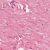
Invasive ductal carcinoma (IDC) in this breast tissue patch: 0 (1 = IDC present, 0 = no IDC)